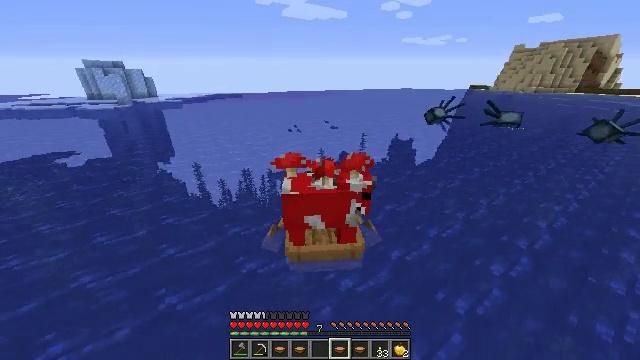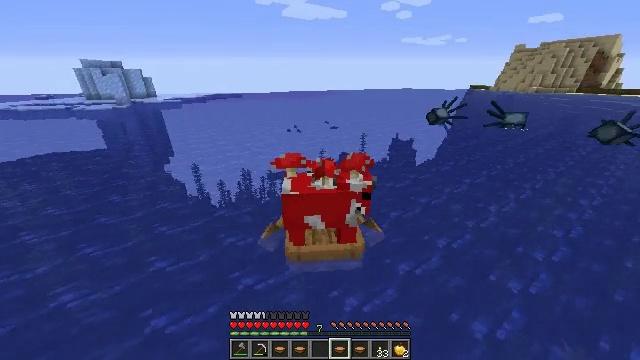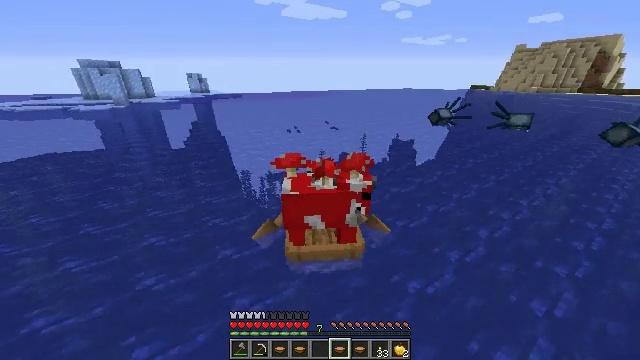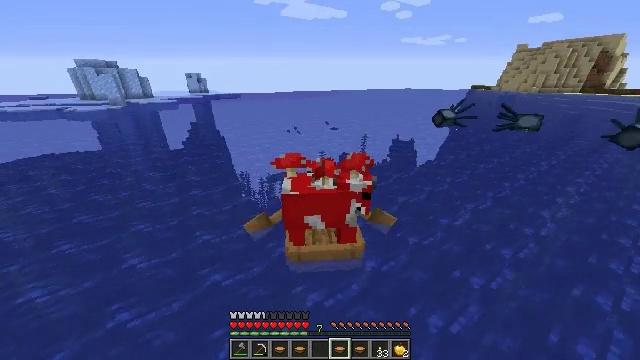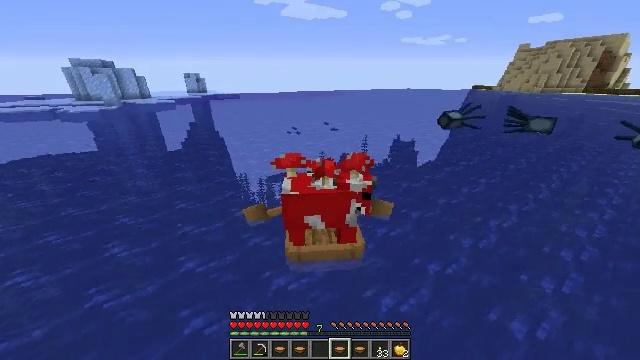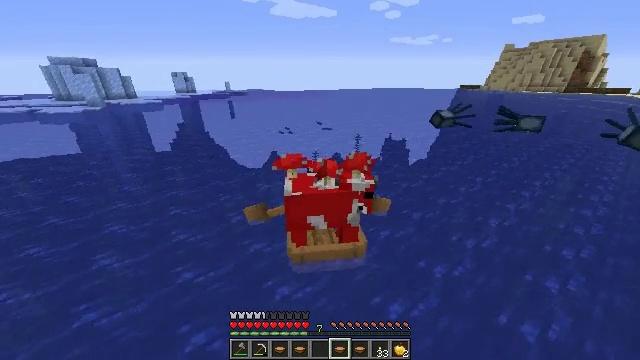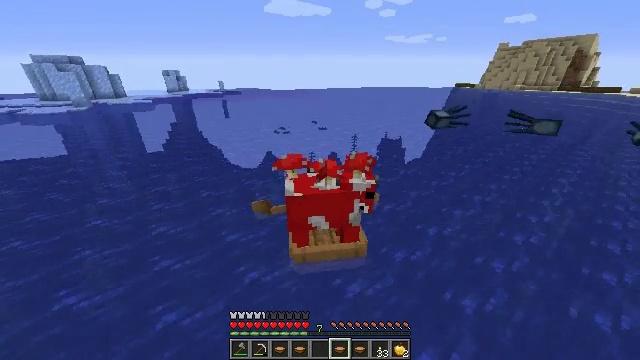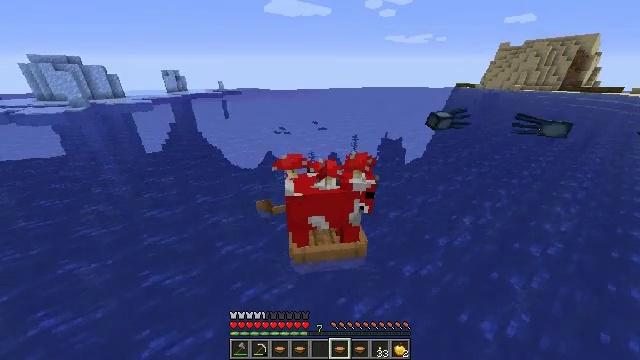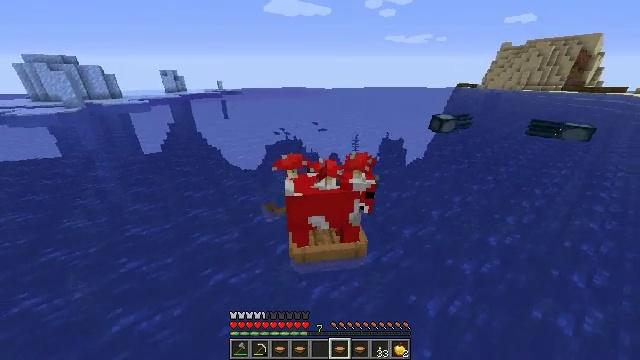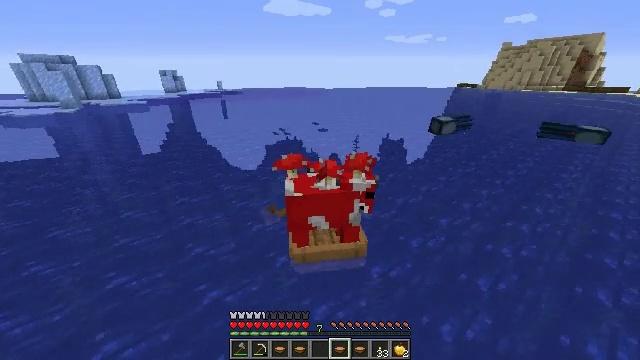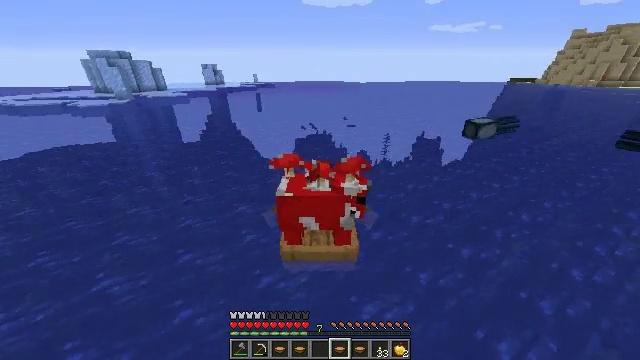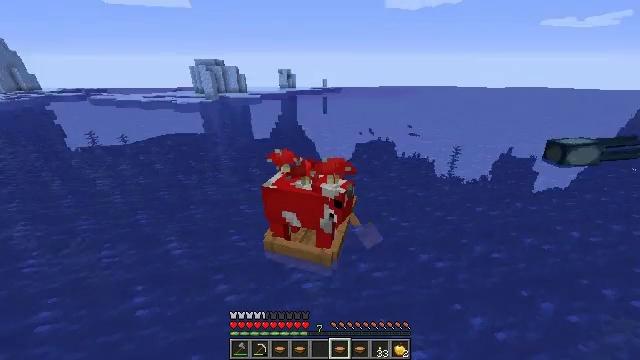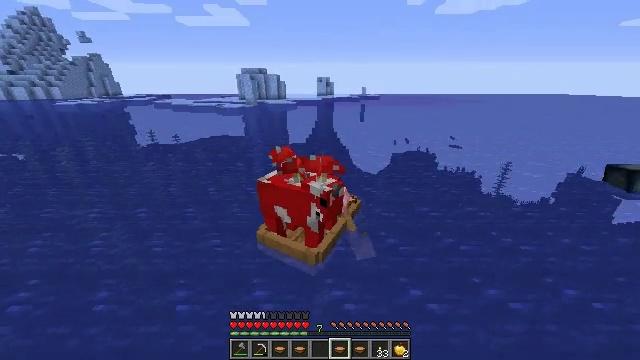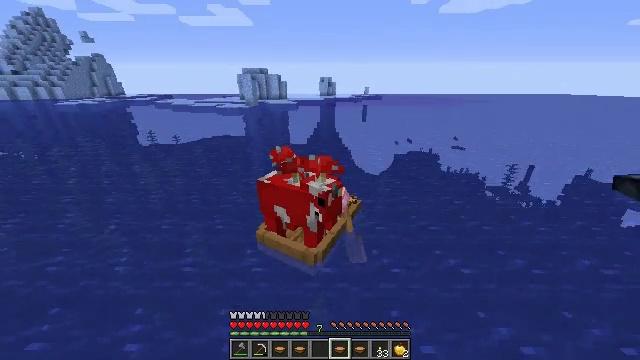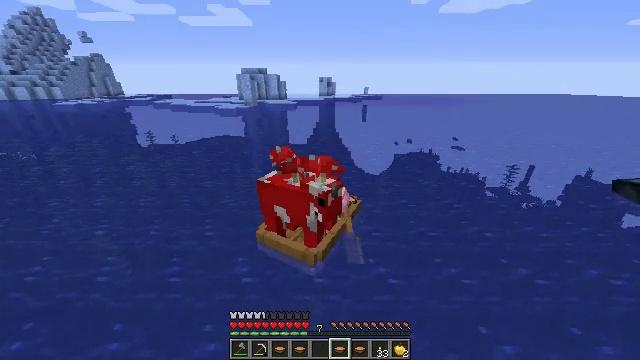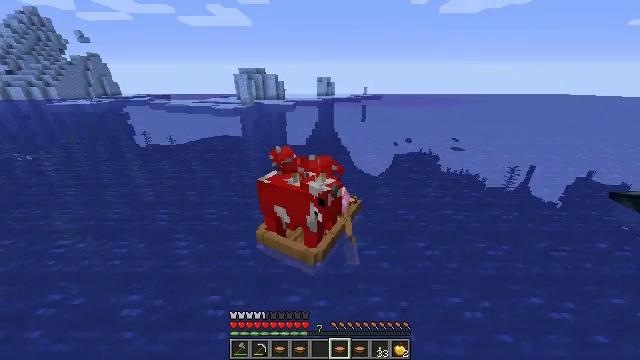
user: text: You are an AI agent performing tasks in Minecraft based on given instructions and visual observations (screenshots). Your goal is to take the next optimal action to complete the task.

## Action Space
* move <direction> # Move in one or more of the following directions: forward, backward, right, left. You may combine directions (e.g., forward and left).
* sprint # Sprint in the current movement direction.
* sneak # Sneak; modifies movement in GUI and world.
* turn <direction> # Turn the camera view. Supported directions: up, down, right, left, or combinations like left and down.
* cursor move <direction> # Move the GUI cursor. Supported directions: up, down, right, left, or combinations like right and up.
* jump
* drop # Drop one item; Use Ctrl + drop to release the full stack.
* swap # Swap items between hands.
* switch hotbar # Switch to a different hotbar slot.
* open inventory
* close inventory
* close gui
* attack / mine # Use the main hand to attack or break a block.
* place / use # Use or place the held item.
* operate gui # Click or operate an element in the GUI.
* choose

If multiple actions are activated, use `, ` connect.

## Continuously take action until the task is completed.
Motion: motion action
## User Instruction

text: Remove a mushroom stew from the inventory.
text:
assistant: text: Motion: move forward, sprint
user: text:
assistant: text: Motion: move forward, sprint
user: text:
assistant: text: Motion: move forward, sprint
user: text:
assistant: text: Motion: move forward, sprint
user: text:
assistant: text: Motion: move forward, sprint, turn right
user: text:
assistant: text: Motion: move forward, sprint, turn right
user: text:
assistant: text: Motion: move forward, sprint
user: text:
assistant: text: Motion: move forward, sprint
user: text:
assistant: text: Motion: move forward, sprint
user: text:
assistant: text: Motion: move forward, sprint, turn left and down
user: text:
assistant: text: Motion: move forward, sprint, turn left and up
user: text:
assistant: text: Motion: move forward, sprint, turn left and up
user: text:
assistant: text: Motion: move forward, sprint
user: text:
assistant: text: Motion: move forward, sprint
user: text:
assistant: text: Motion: move forward, sprint
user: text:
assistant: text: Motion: move forward, sprint
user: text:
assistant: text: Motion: move forward, sprint
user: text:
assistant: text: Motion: move forward, sprint
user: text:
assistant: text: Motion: move forward, sprint
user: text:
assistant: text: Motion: move forward, sprint
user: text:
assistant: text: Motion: move forward, sprint
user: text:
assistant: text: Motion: move forward, sprint
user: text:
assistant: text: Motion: move forward, sprint
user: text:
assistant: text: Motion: move forward, sprint
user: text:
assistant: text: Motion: move forward, sprint
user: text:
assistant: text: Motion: move forward, sprint
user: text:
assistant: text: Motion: move forward, sprint
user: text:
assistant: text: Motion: move forward, sprint
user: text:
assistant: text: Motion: move forward, sprint
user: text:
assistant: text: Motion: move forward, sprint